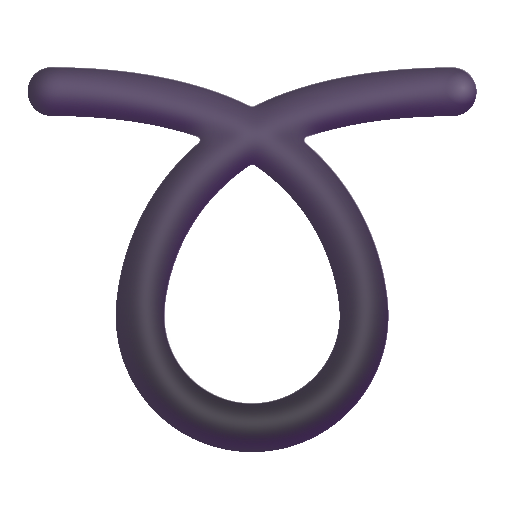
curly loop color